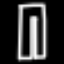
Label: pants